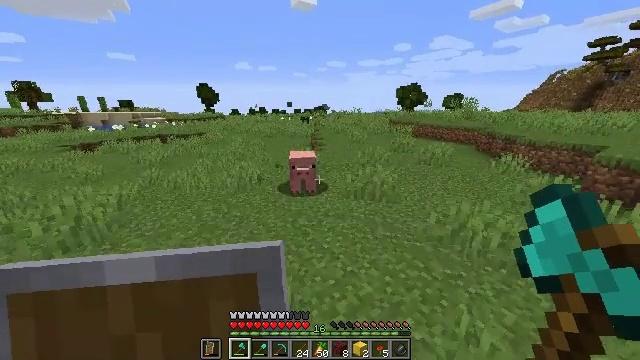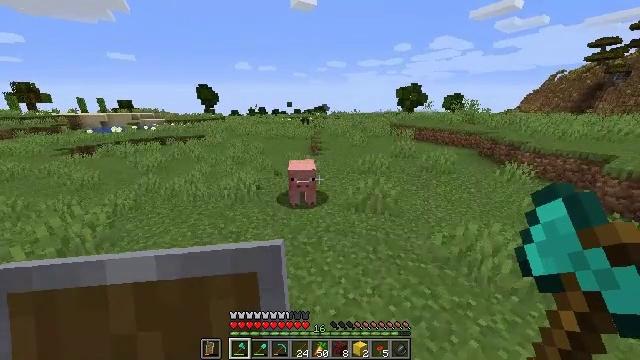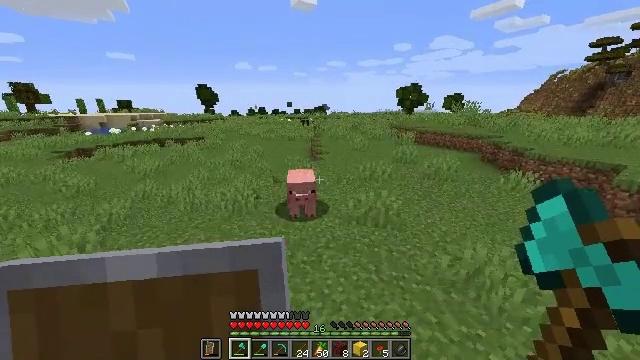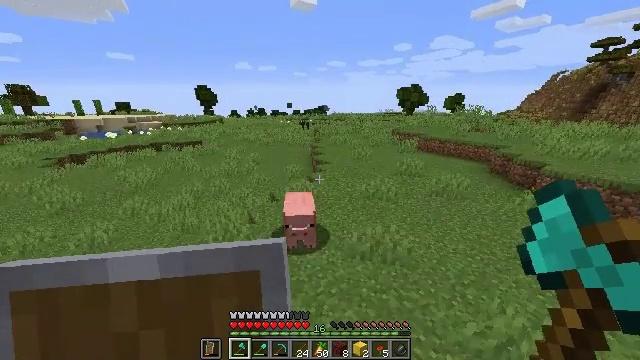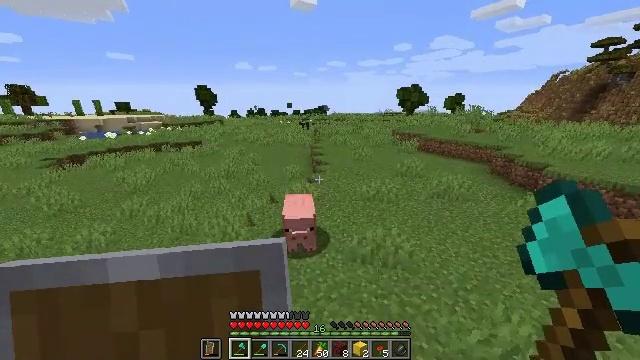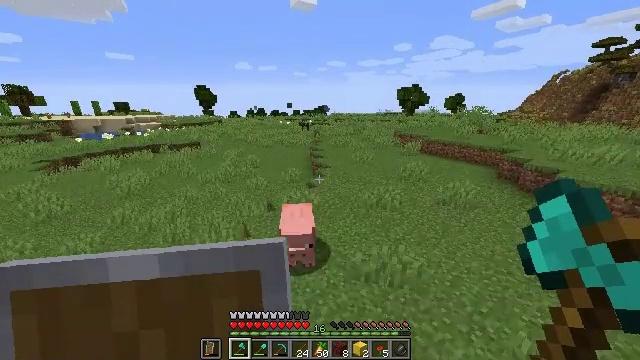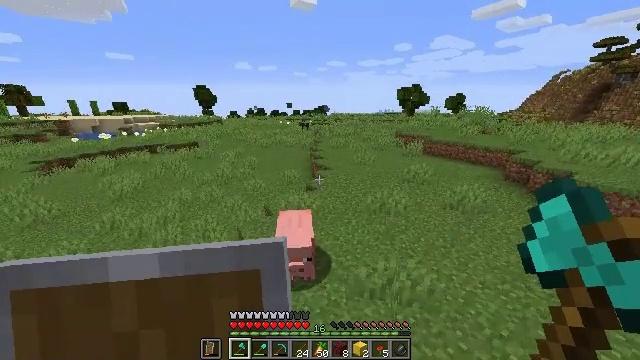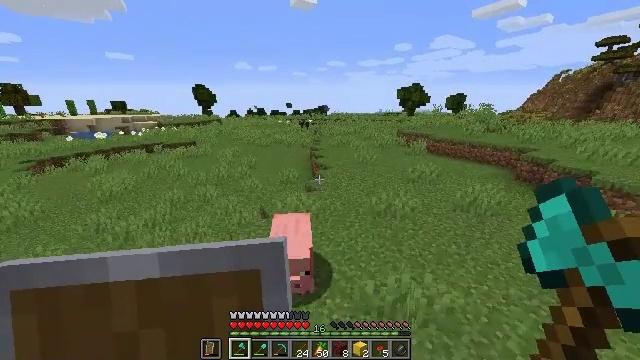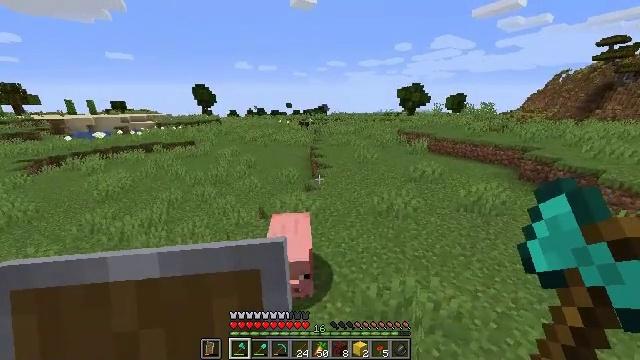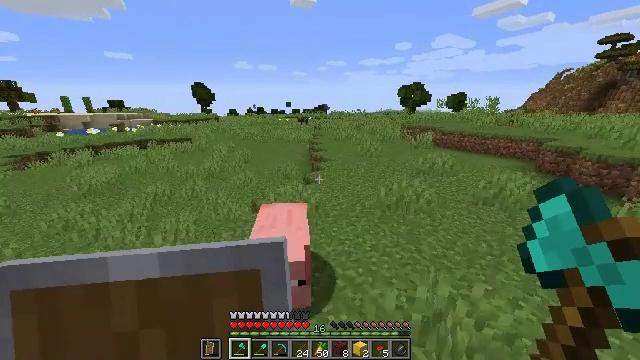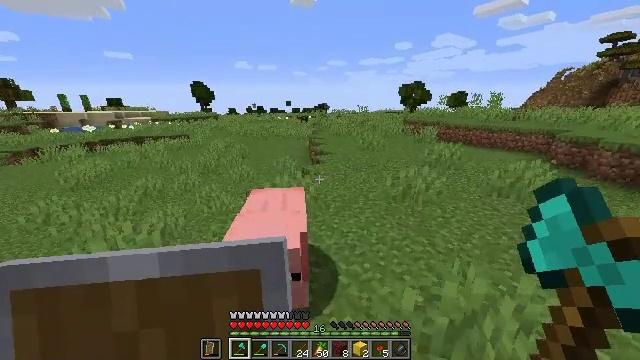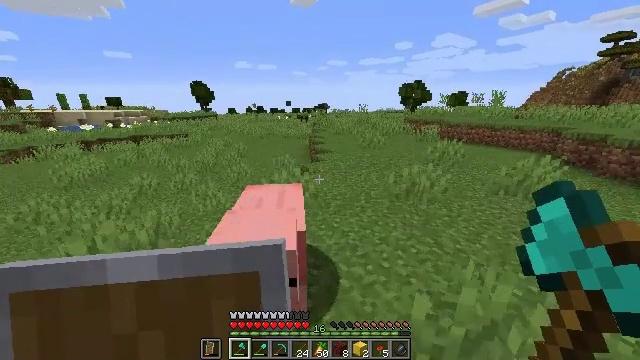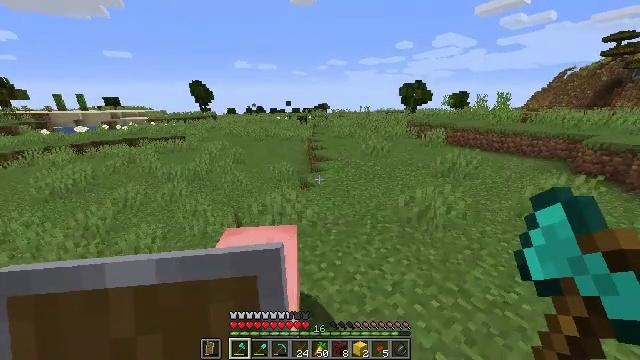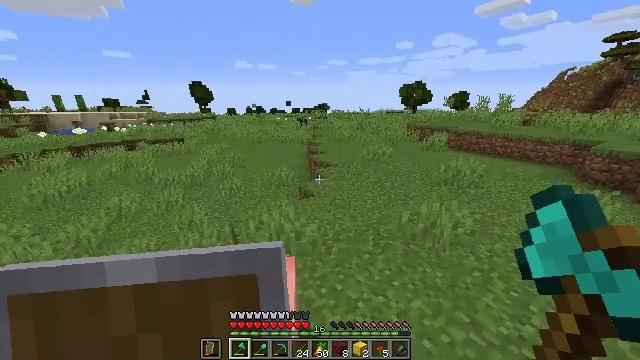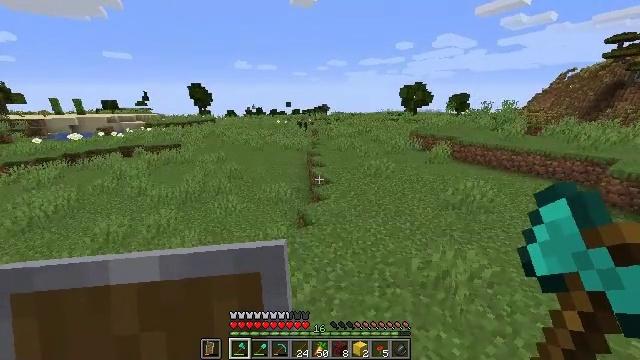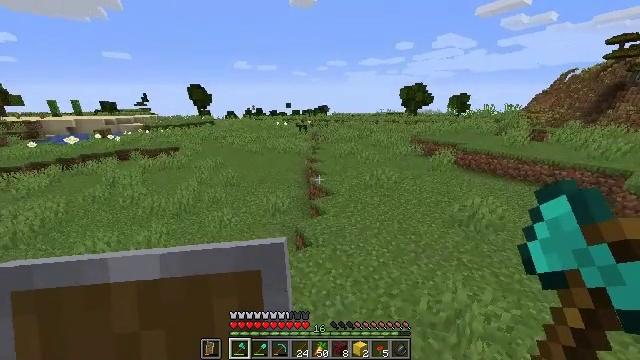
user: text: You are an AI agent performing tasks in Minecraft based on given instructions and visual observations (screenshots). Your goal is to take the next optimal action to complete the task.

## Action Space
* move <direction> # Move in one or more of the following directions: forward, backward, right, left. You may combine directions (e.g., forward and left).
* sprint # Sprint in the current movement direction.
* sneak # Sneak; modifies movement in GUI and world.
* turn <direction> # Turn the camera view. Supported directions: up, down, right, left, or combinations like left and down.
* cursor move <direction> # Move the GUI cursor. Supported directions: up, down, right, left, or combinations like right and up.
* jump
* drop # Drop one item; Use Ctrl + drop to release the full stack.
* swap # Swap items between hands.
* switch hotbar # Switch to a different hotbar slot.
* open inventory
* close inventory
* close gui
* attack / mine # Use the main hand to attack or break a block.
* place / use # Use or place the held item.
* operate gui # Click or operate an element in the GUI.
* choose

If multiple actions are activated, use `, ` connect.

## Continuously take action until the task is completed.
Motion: motion action
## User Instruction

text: Remove a carrot from the inventory.
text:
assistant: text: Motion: move forward, sprint, jump
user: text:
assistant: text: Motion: move forward, sprint, jump
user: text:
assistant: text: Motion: move forward, sprint, jump
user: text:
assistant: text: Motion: move forward, sprint, jump
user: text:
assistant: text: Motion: move forward, sprint, jump
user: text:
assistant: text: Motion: move forward, sprint, jump
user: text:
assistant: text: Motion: move forward, sprint, jump
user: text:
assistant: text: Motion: move forward, sprint, jump
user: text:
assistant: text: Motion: move forward, sprint, jump
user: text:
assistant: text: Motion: move forward, sprint, jump
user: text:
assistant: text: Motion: move forward, sprint, jump
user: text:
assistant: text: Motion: move forward, sprint, jump
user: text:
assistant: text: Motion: move forward, sprint, jump
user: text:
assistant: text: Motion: move forward, sprint, jump
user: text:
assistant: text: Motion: move forward, sprint, jump
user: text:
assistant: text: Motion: move forward, sprint, jump
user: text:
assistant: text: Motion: move forward, sprint, jump
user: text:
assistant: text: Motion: move forward, sprint, jump
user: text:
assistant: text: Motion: move forward, sprint, jump
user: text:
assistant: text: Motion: move forward, sprint, jump
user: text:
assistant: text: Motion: move forward, sprint, jump
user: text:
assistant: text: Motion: move forward, sprint, turn left and down, jump
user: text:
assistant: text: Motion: move forward, sprint, jump
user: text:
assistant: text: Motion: move forward, sprint, jump
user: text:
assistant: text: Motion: move forward, sprint, jump
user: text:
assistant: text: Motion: move forward, sprint, jump
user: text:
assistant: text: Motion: move forward, sprint, jump
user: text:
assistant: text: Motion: move forward, sprint, jump
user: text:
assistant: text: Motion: move forward, sprint, jump
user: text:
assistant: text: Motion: move forward, sprint, jump